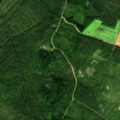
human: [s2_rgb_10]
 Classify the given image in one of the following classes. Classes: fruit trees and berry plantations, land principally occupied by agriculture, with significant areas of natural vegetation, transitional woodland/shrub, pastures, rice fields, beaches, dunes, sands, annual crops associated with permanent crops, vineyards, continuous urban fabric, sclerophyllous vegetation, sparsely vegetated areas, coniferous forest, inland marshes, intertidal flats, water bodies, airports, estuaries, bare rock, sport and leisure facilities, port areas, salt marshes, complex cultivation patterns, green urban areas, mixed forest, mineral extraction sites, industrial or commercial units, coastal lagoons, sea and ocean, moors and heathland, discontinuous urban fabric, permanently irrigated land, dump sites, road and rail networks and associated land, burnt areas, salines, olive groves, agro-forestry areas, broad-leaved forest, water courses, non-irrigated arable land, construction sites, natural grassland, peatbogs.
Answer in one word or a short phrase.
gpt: non-irrigated arable land, coniferous forest, mixed forest, transitional woodland/shrub